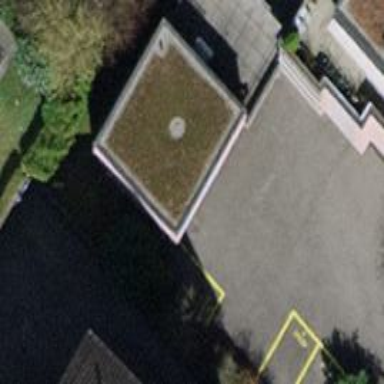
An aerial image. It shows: Garage building.